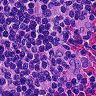
Metastatic tissue present: no